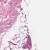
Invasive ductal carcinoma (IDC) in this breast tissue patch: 0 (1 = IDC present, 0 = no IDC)